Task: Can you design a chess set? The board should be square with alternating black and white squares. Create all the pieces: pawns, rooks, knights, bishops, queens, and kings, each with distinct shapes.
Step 4262:
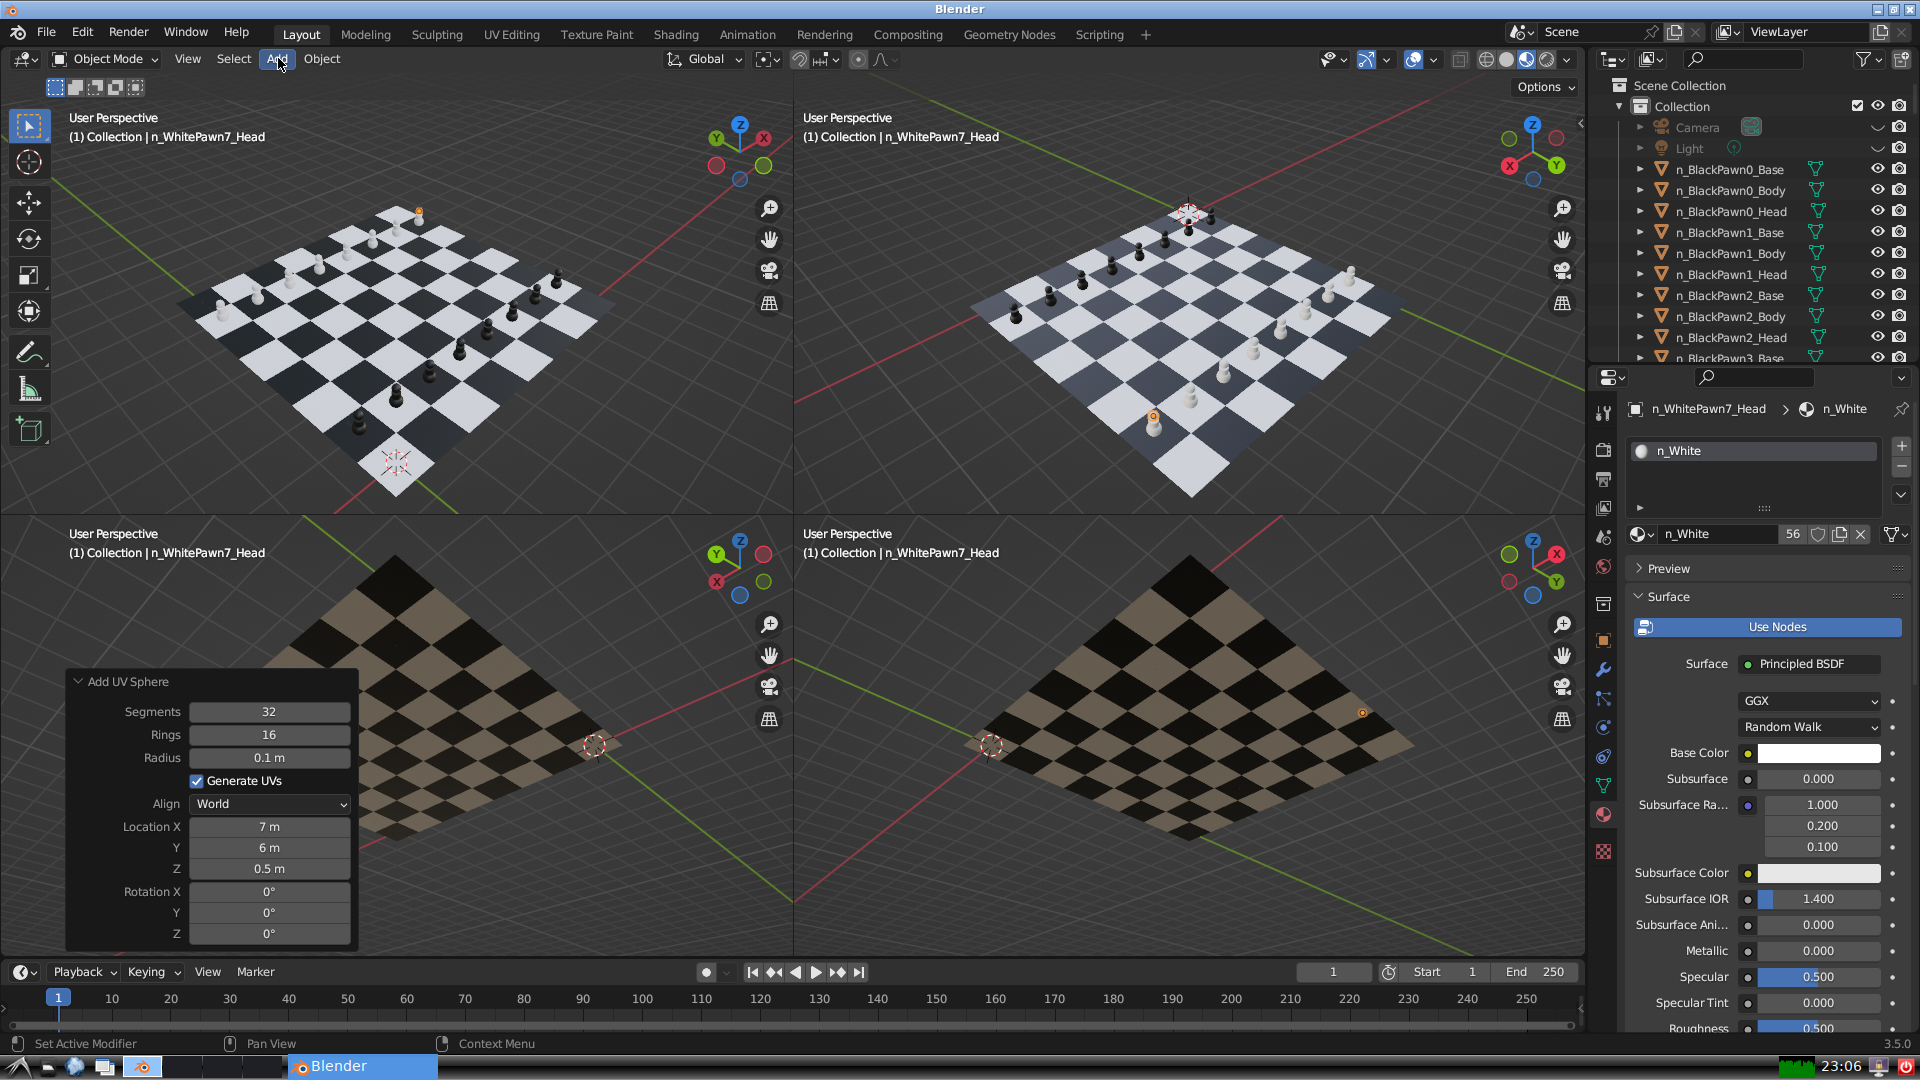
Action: click: no